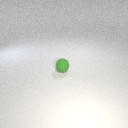
small green rubber sphere